Question: Basically what I want to do is depicted in the image below:
However this only loads the middle and third interface, the first is hidden both from swiping onto and in the circle indicators at the bottom.

I'd like to be able to load the second interface and swipe left for the first and swipe right for the third. Is there a way to achieve this?
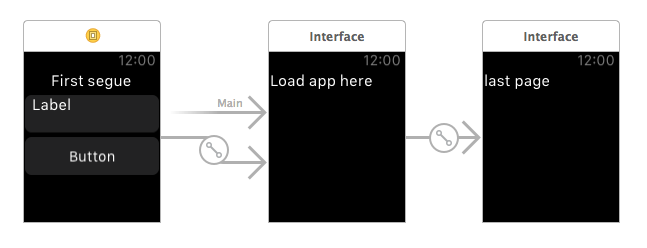
Answer: Building my first Apple Watch app over here :)
Looks like there is a concept of UINavigationController-ish behaviour built into the WKInterfacesController.
Take a look at: <URL>
And from some docs I found <URL>:
> Hierarchical. This style is suited for apps with more complex data models or apps whose data is more hierarchical. A hierarchical interface always starts with a single root interface controller. In that interface controller, you provide controls that, when tapped, push new interface controllers onto the screen.
EDIT:
Looking into this some more. WatchKit is currently very limited by the looks.
The best solutions I could come up with was to add the three InterfaceController, with segues is between. Left -> Main -> Right.

Then assign a custom SKInterfaceController for Main:
'''
class InterfaceController: WKInterfaceController {
override init() {
super.init()
becomeCurrentPage()
}
}
'''
This creates an annoying animation in the beginning where you will see "Left" on start and how "Main" is animated pushed in. I don't see any better way to do this at this early stage of WatchKit.